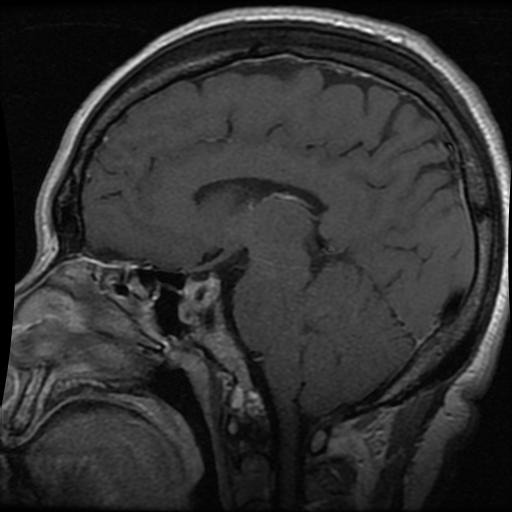
Label: pituitary